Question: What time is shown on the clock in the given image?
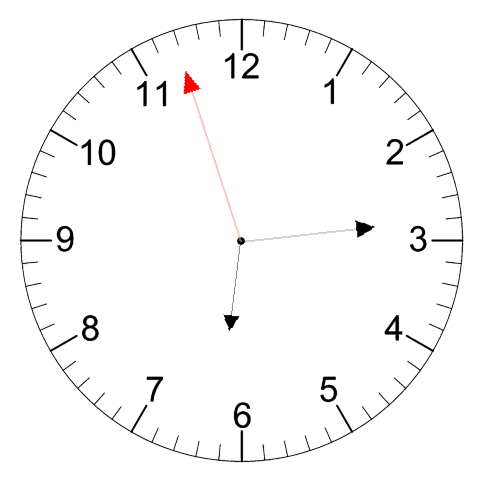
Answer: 06:13:57